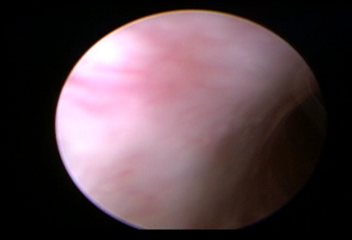
Modality: WLC
Class: Normal mucosa
Bladder cancer association: No